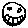
Label: smiley face